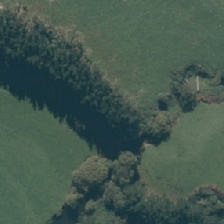
Land cover: indigenous_forest